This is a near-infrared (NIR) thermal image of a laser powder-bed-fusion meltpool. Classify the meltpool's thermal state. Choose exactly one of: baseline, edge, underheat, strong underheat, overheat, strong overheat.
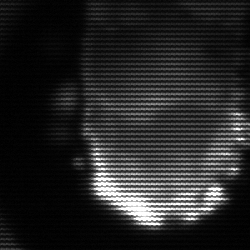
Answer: baseline